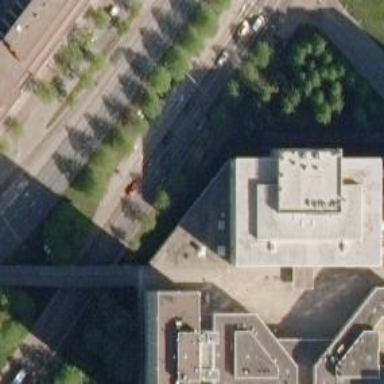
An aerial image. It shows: Part of building.